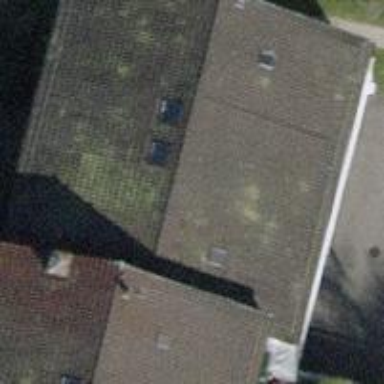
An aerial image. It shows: Terrace building.